Question: To be as simple as I can:
I have condition where I do not know where I'm going to have 3 or more input elements (type of "text") and I'm looking for solution which will generate 4th input type text when I start to fill 3th input field with characters, and so on.
Something similar Adminer have for adding new columns when creating/altering database:

here you click on + to add new input and x to remove it. This would also be good to me.
How to achieve that/what library should I use?
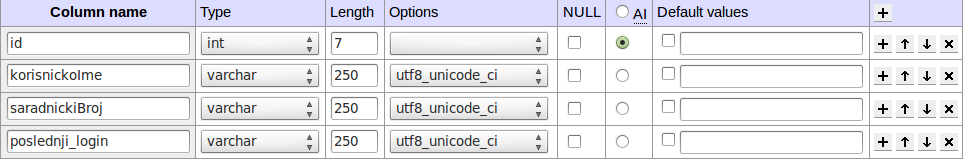
Answer: You can clone full row, and append it to parent table. Have a look at jQuery <URL>.
Sample code:
'''
$('#yourtableid').on('click', '.add', function() {
// clone first row
var row = $('#yourtableid tbody tr:first').clone();
// reset inputs
row.find('input[type!=button]').val('');
// append cloned row
$('#yourtableid tbody').append(row);
});
'''
Live <URL>.
EDIT: To add row automatically when filled some text in last row, you can go with:
'''
$('#tbl').on('change', 'input', function() {
// check that some input was entered and that it is in the last tr
if($(this).val() != '' &&
$(this).closest('tr').is(':last-child')) {
addRow();
}
});
'''